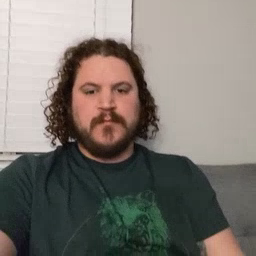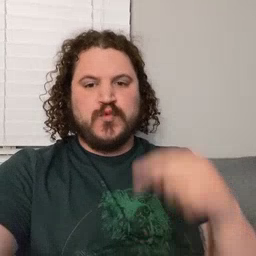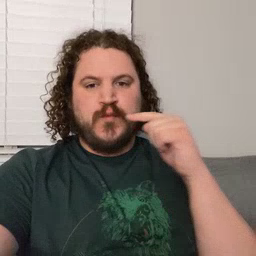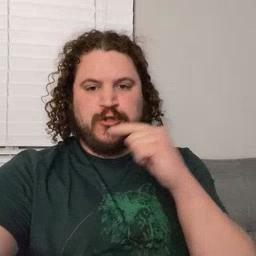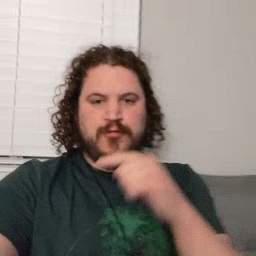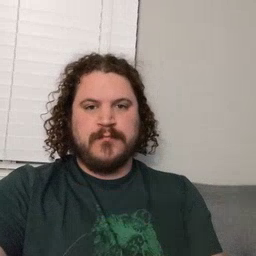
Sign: toothbrush